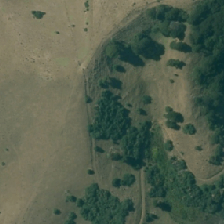
Land cover: manuka_kanuka